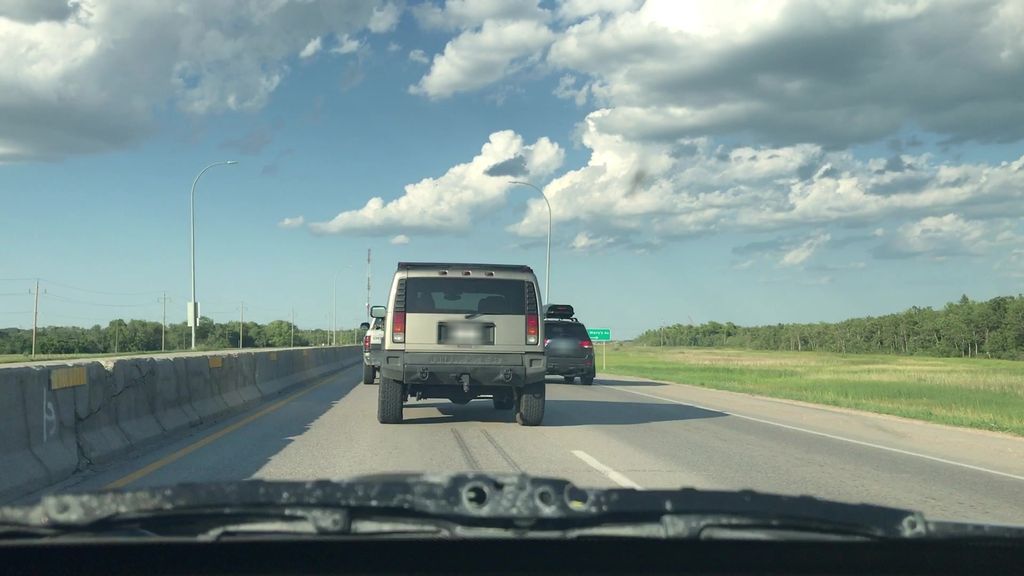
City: winnipeg